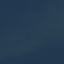
Label: SeaLake